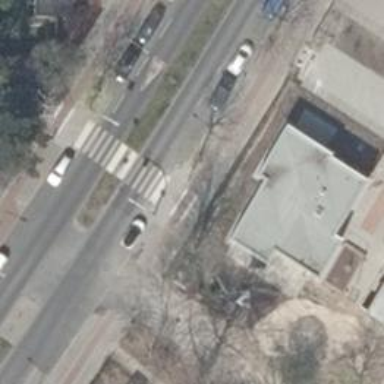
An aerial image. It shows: Marked pedestrian crossing with zebra designation and central island.